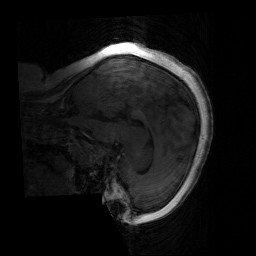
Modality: T1w
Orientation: sagittal
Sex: female
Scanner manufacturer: siemens
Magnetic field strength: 3 T
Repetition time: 1.9 s
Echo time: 0.00243 s